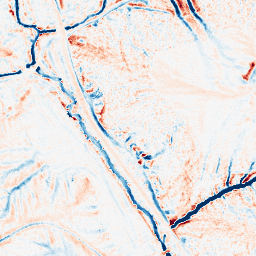
Category: edge_preserving
Decomposition family: median
Decomposition parameters: size: 11
Upsampling method: regularized
Upsampling parameters: scale: 2
lambda_reg: 0.001
Upsampling scale: 2